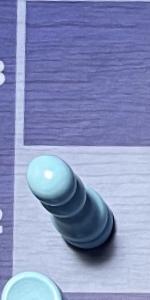
Label: Pawn_White